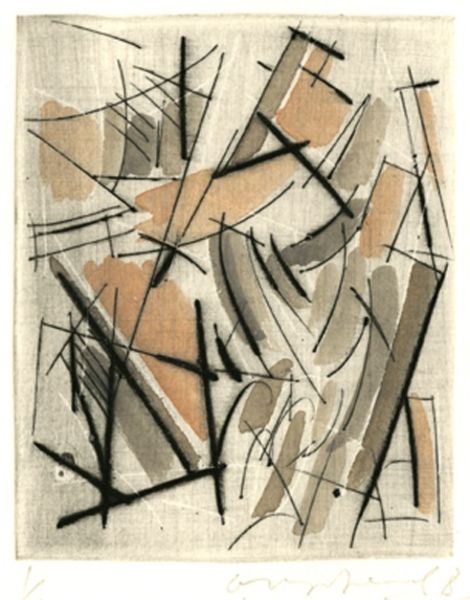
Titel: No. 650, No. 650
Künstler: Oleg Kudriashov
Standort: Amherst (Massachusetts, USA)
Institution: Mead Art Museum, Amherst College
Schlagwörter: abstract